Aerial crown-view tile of a tropical tree (Barro Colorado Island, Panama), acquired 20250317:
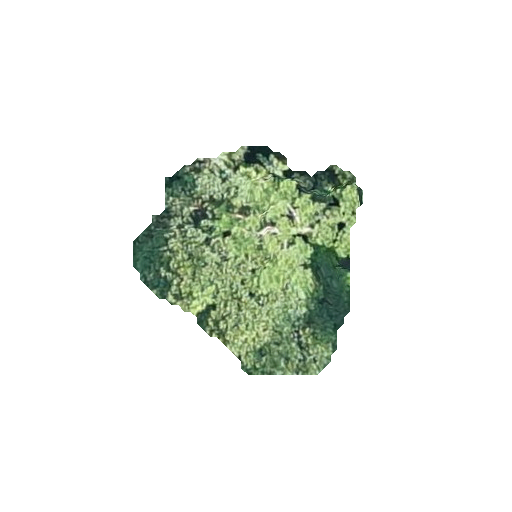
Species: Jacaranda copaia
GBIF accepted scientific name: Jacaranda copaia
Crown area: 54.45 m²